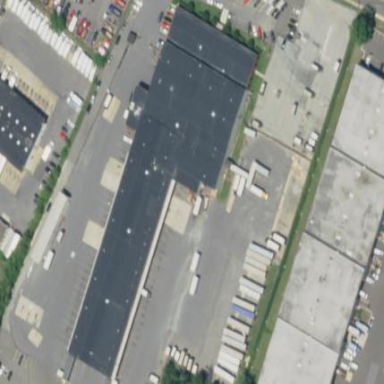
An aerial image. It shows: Building used as post depot.